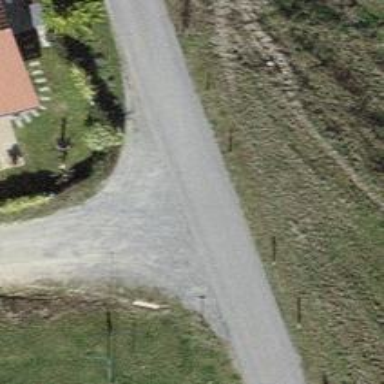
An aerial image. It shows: Unpaved road in residential area.